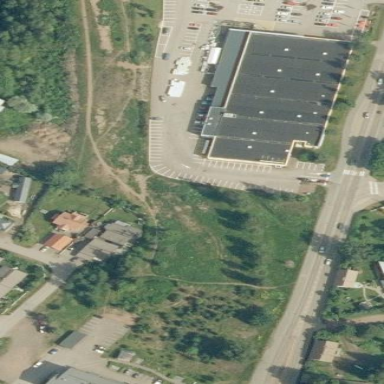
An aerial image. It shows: Variety store located in building.